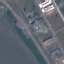
Land use / land cover class: Highway